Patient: sex M, age 57
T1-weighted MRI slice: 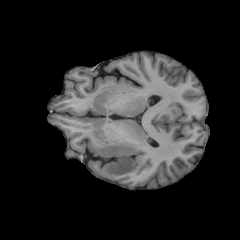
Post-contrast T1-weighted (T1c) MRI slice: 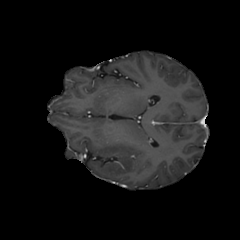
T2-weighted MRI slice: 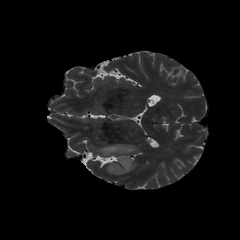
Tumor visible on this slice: yes
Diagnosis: Astrocytoma, IDH-wildtype
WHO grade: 2